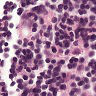
Metastatic tissue present: no